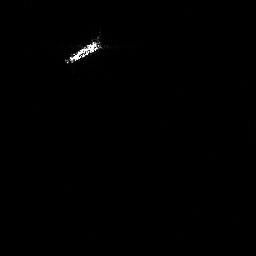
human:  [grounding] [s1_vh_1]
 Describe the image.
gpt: In the satellite image, there is  <ref>1 medium ship </ref> <box>[[23, 12, 40, 25, 0]]</box> located at top.